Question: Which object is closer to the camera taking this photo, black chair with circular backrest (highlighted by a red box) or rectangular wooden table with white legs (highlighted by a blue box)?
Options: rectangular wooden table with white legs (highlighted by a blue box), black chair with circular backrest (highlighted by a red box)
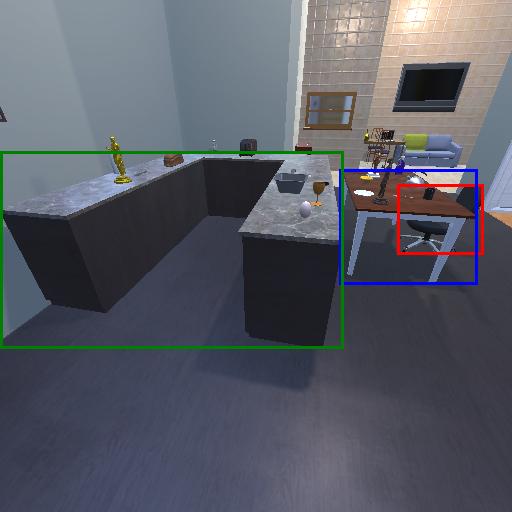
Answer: rectangular wooden table with white legs (highlighted by a blue box)